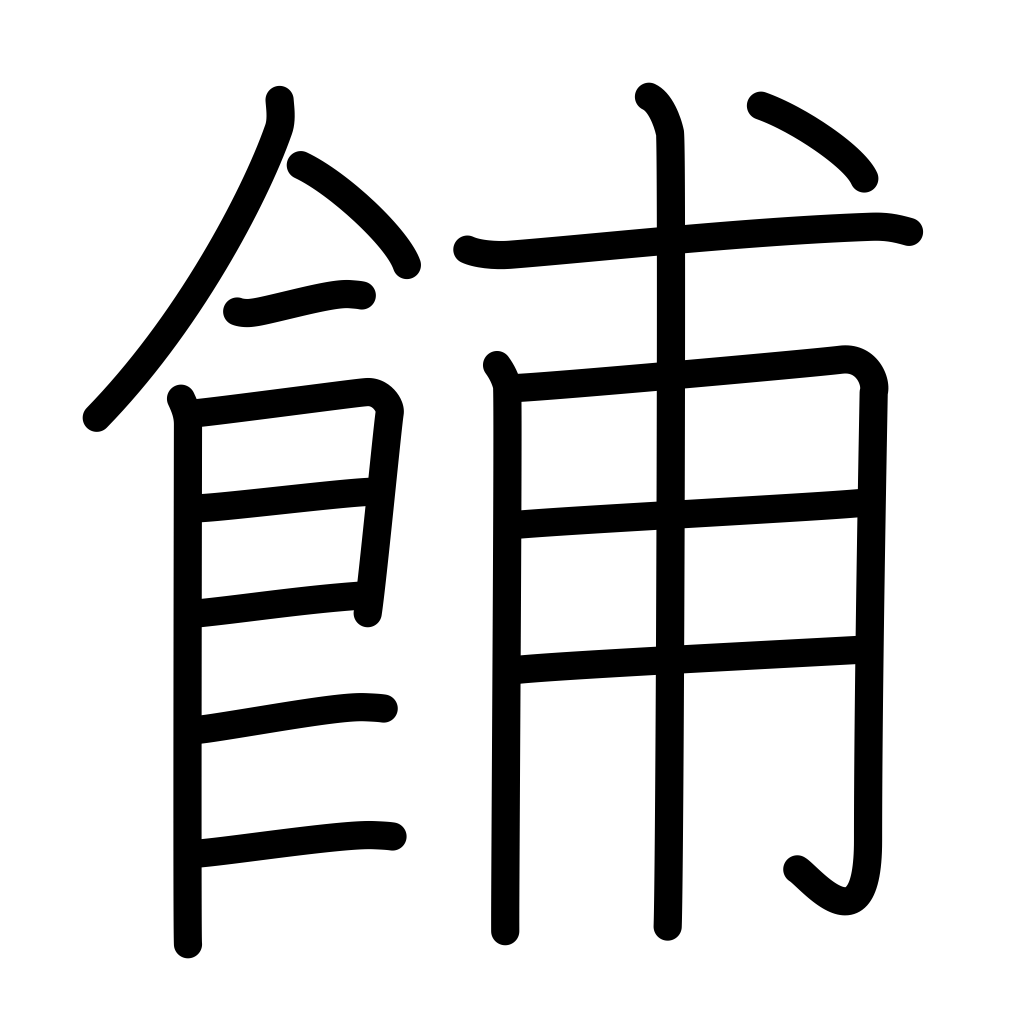
Meaning: eat, late afternoon meal